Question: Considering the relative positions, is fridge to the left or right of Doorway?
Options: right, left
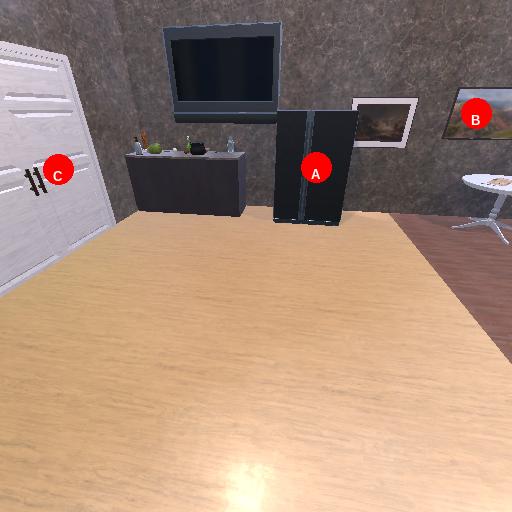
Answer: right